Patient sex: F
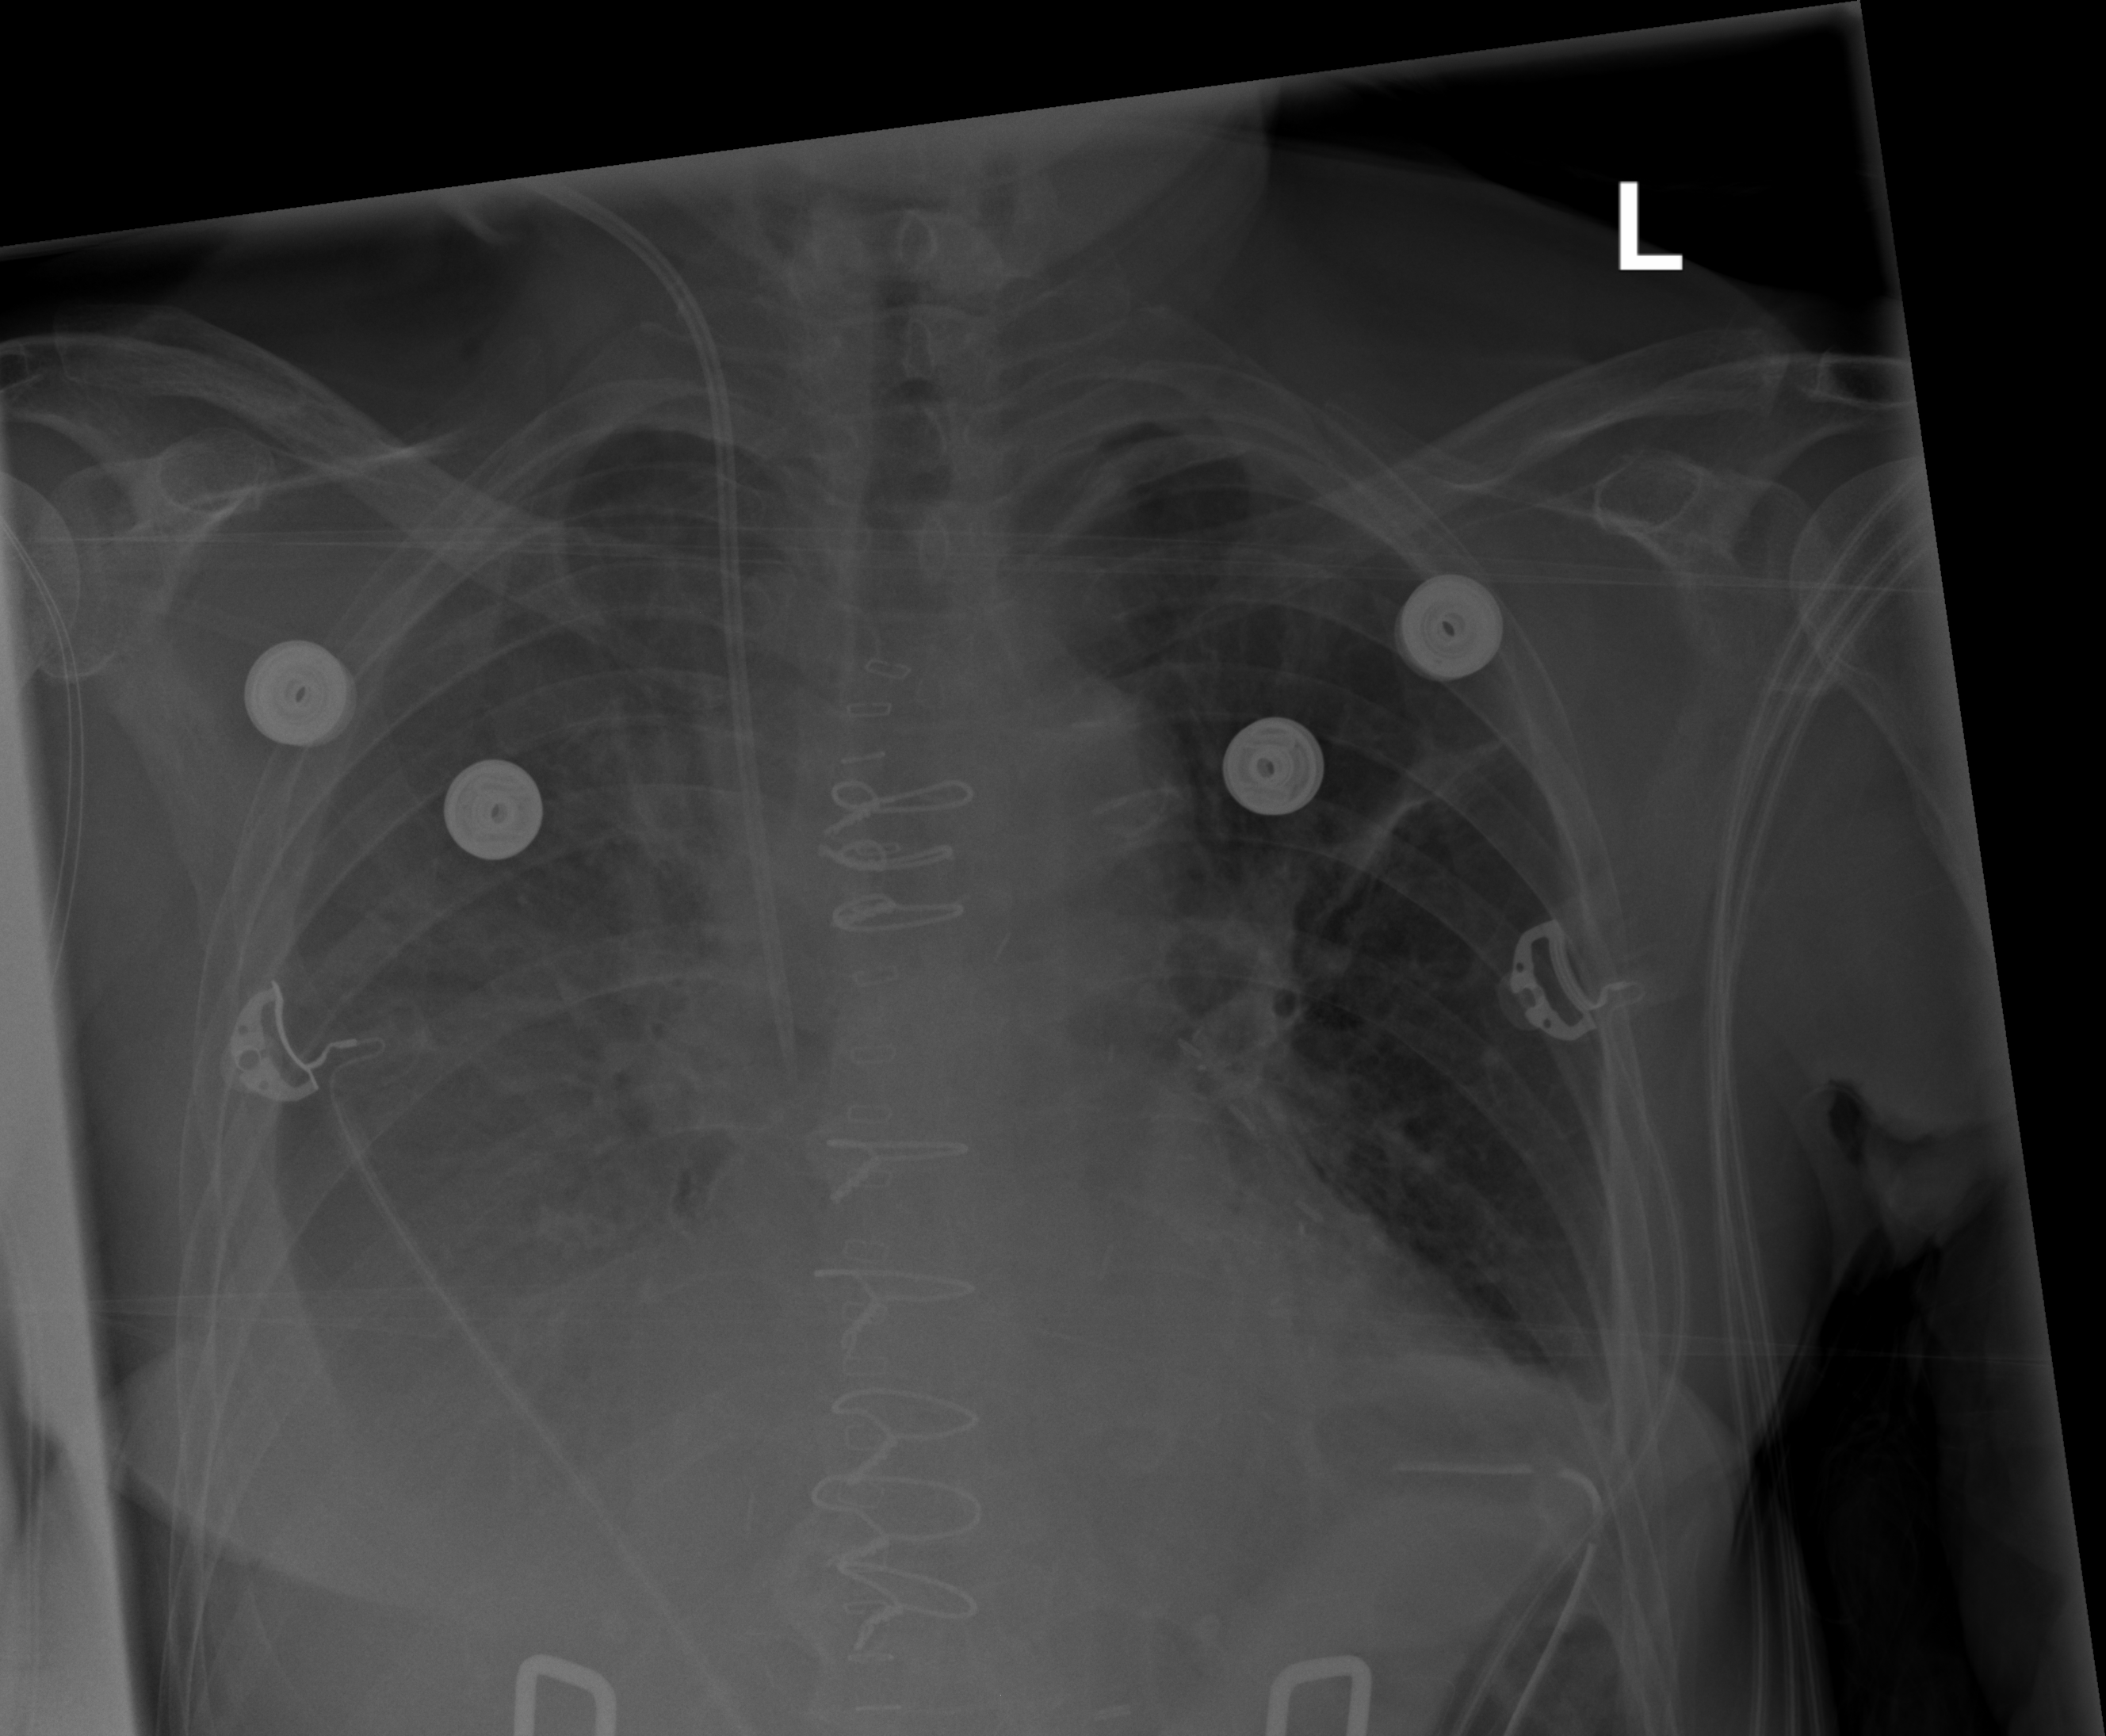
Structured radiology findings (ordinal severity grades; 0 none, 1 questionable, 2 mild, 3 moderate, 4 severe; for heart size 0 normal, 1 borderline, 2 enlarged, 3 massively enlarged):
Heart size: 2
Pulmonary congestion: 2
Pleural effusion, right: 3
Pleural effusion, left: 1
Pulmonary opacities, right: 2
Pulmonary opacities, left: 2
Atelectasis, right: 3
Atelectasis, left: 2